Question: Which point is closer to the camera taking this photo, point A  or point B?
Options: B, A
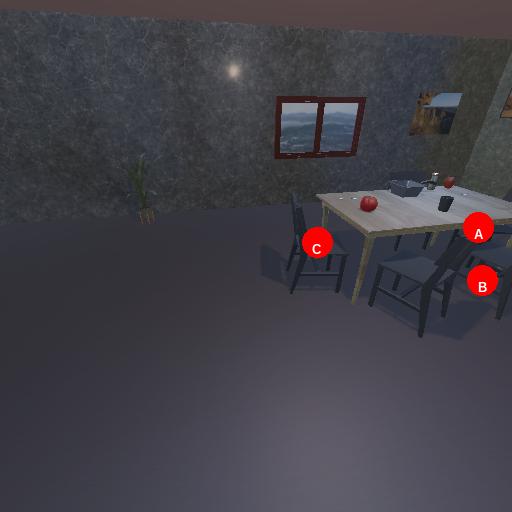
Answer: B